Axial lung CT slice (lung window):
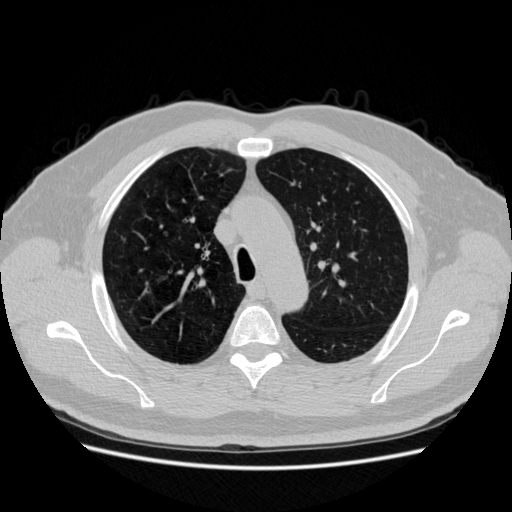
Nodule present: no